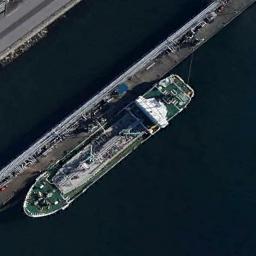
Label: ship